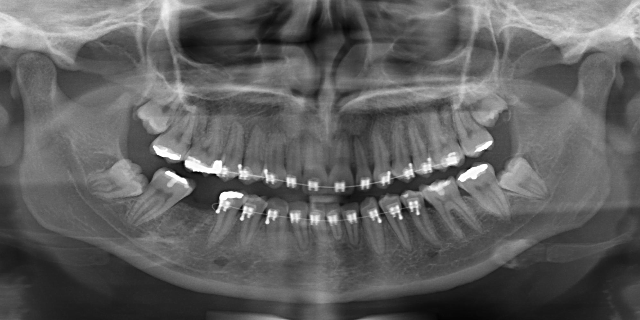
adult